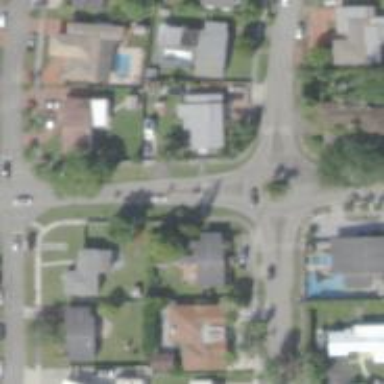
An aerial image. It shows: Tertiary road that leads to roundabout.